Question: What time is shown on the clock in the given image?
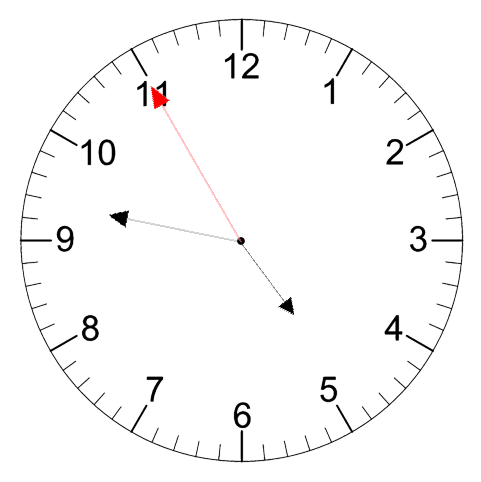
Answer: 04:46:55